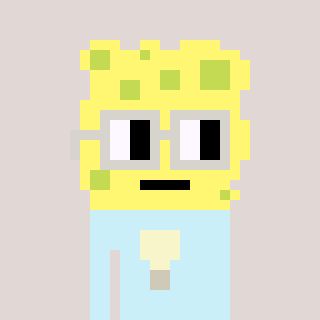
a pixel art character with square light gray glasses, a sponge-shaped head and a cold-colored body on a warm background